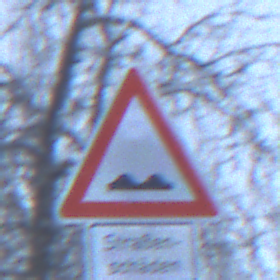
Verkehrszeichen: UnebeneFahrbahn
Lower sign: HinweiseAufGefahrenDurchVerbaleAngabe3
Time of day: Midday
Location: Outdoor (Nature)
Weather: Overcast
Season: Winter
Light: Natural